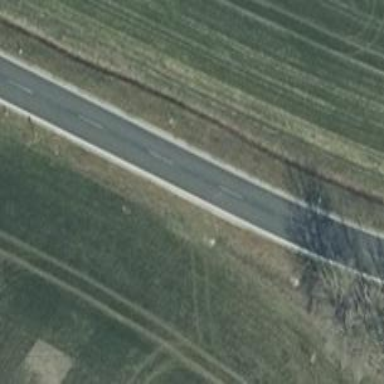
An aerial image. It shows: Asphalt road classified as tertiary.